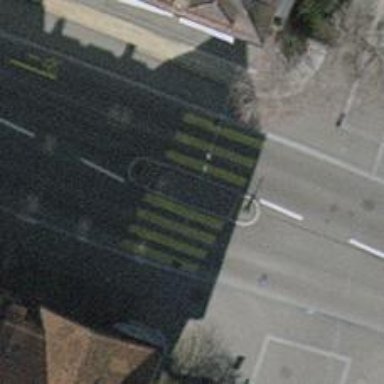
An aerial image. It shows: Uncontrolled zebra crossing with central island.